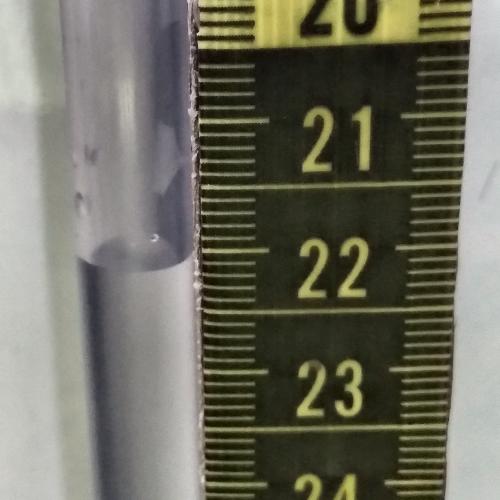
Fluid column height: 22.1 cm